Question: I have a picture that I'm carrying on a canvas by fabricjs
However need to do the effect indicated in the image below:

Anyone have any idea?
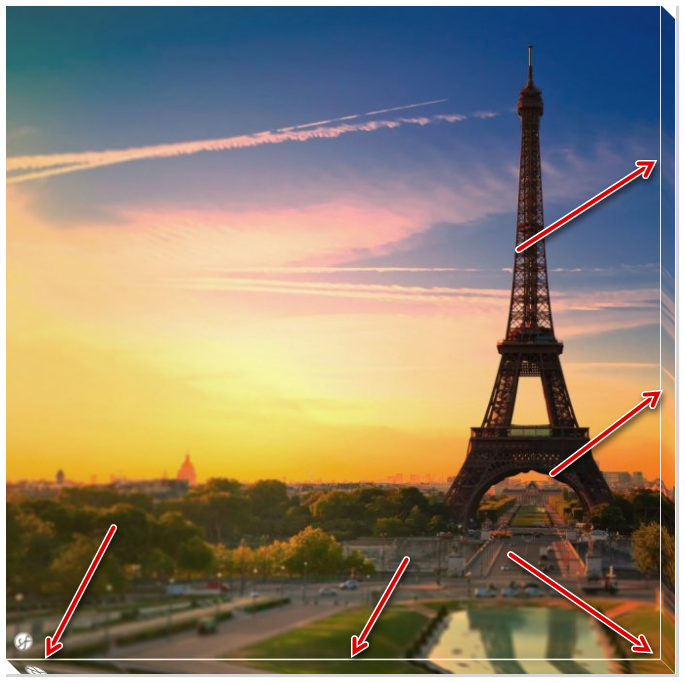
Answer: Unfortunately you didn't tried anything so I will give you just a start and some hints so you can do it by yourself.
I made you a <URL>. If you press the Do effect it will set the right part from your effect. You have to do the bottom part. You also need to set the 'top', 'left' and the 'ctx' function based on your image 'width' and 'height'. And the final step would be to set that if the image moves also the 2 clones should move with it.
I hope this helps you. Good luck.